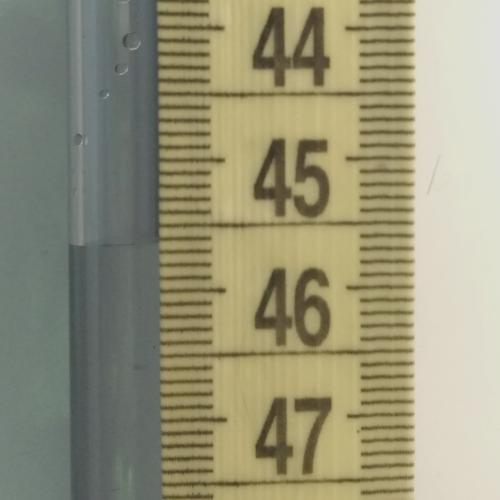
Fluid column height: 45.6 cm